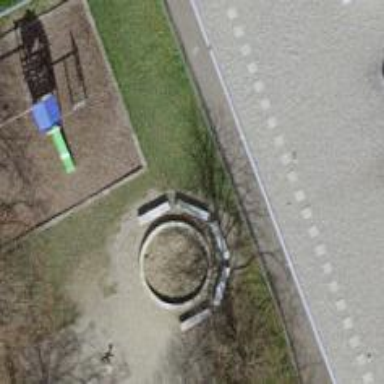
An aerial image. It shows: Bench next to trash can.